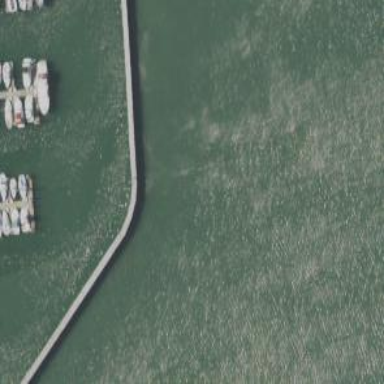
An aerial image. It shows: Breakwater structure.